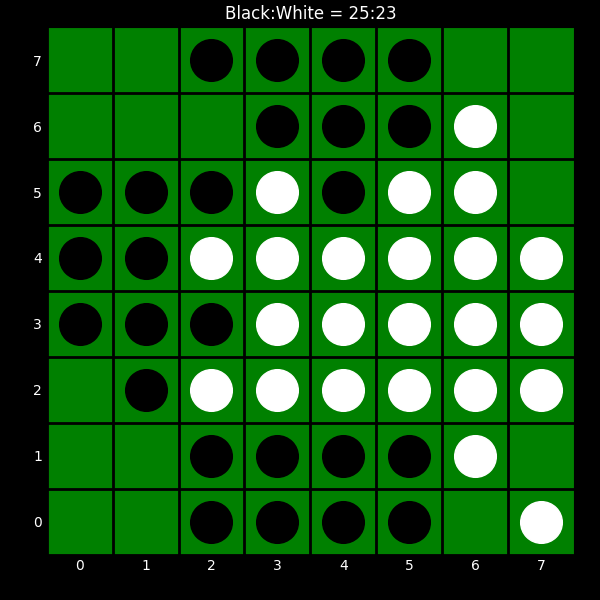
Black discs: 25
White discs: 23